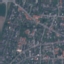
Label: Residential